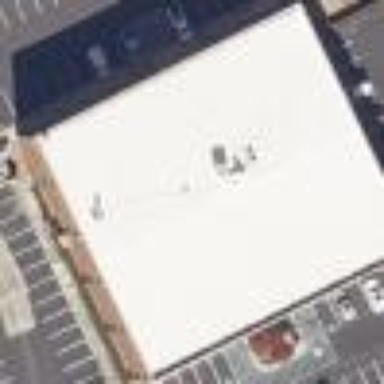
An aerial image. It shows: Building with grey roof and brown exterior.